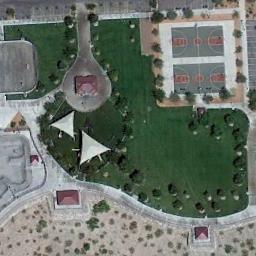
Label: basketball_court